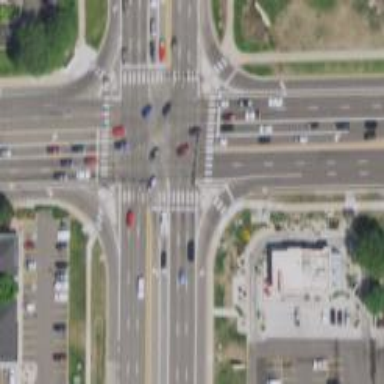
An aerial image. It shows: Uncontrolled zebra crossing on the road.